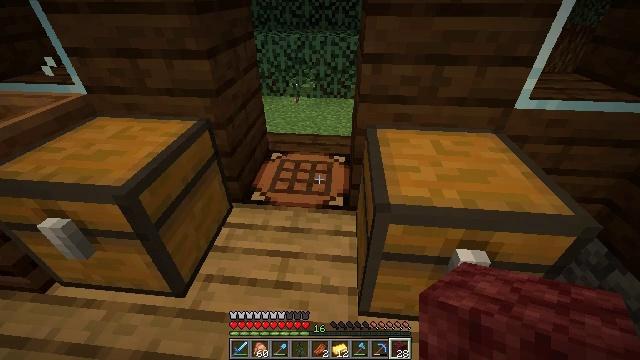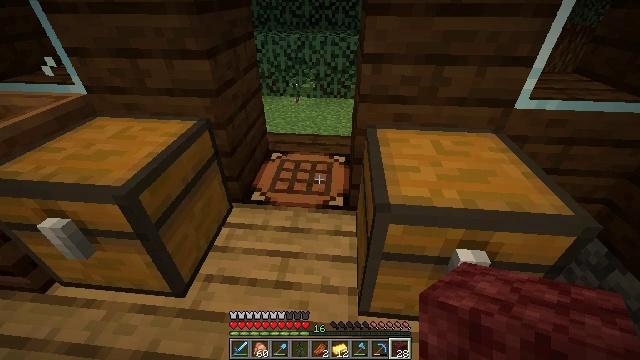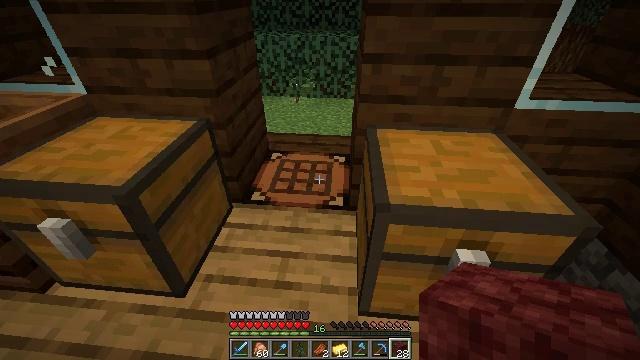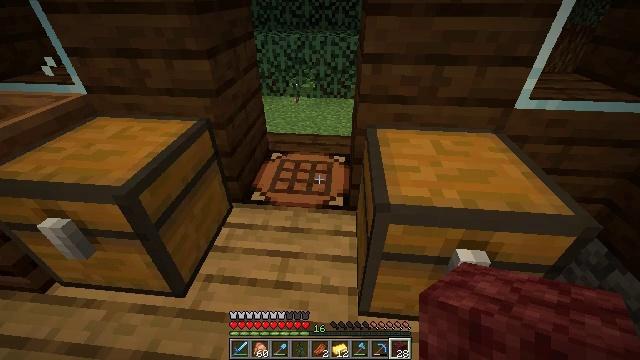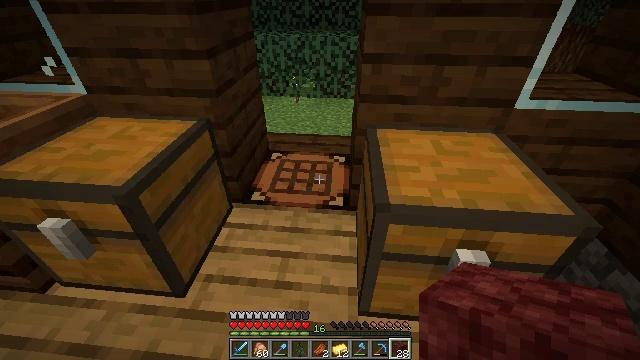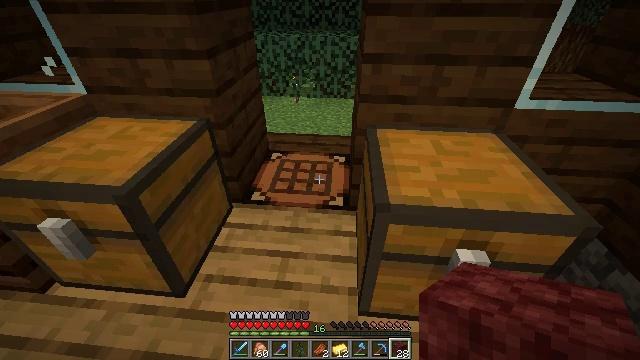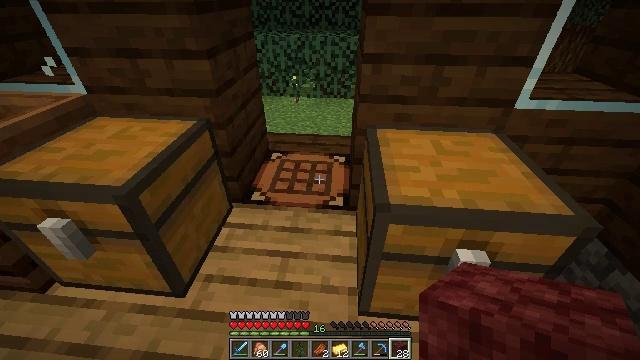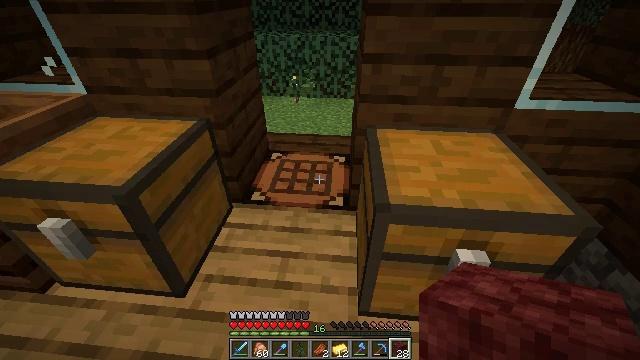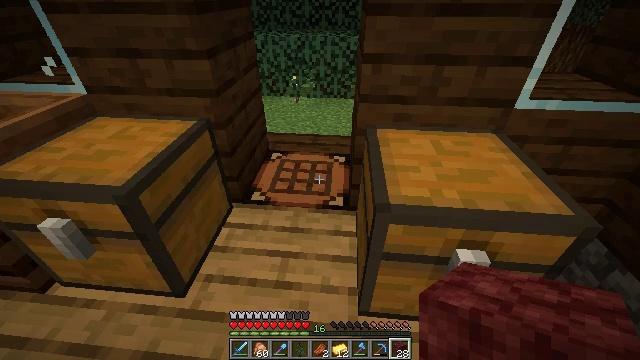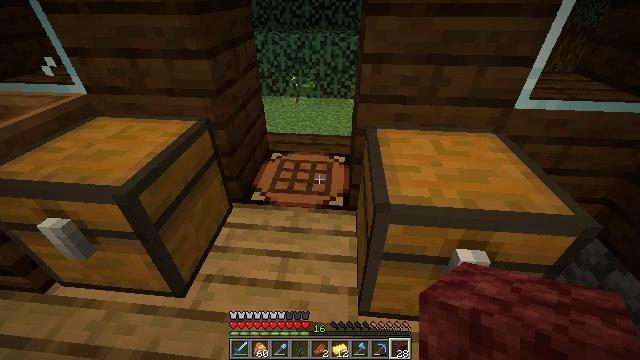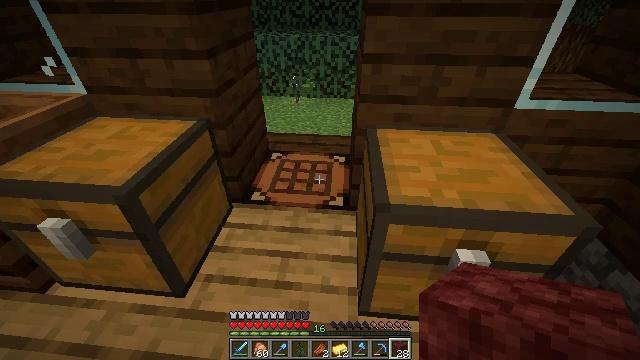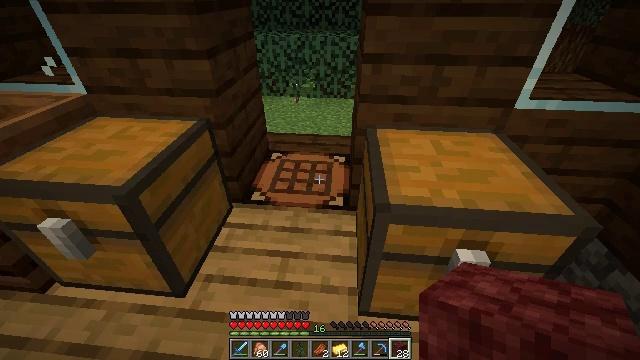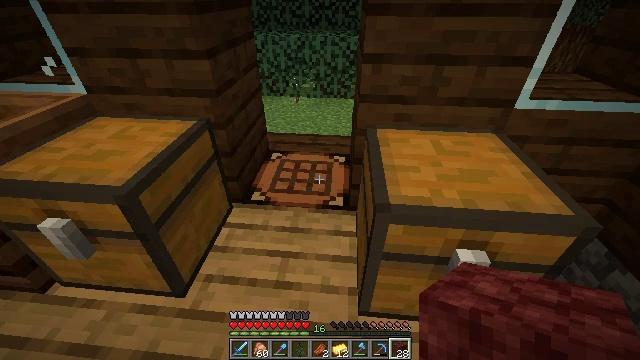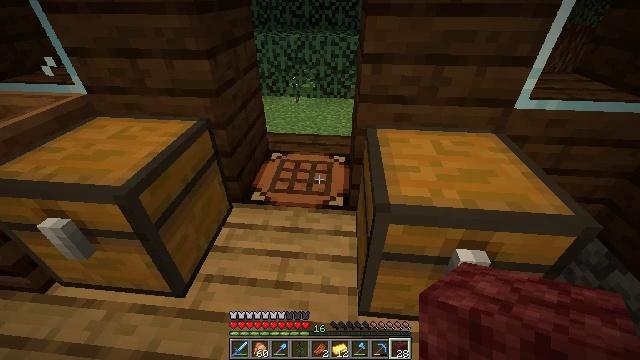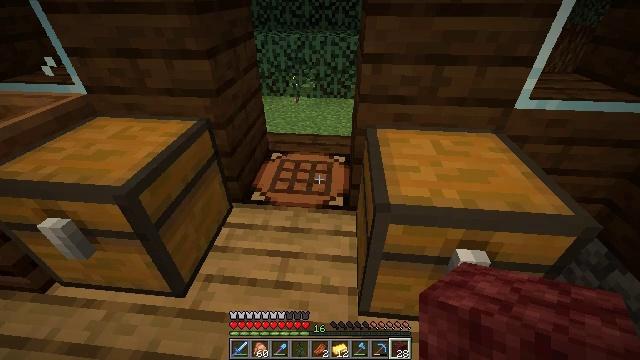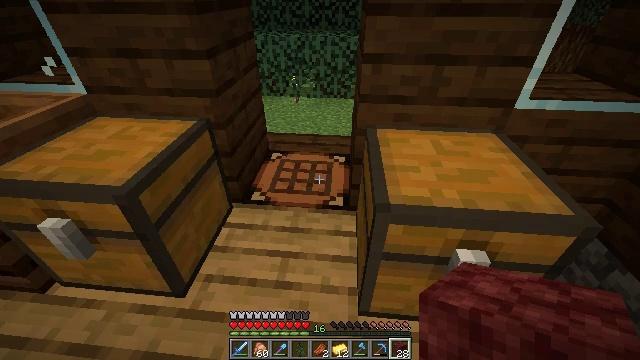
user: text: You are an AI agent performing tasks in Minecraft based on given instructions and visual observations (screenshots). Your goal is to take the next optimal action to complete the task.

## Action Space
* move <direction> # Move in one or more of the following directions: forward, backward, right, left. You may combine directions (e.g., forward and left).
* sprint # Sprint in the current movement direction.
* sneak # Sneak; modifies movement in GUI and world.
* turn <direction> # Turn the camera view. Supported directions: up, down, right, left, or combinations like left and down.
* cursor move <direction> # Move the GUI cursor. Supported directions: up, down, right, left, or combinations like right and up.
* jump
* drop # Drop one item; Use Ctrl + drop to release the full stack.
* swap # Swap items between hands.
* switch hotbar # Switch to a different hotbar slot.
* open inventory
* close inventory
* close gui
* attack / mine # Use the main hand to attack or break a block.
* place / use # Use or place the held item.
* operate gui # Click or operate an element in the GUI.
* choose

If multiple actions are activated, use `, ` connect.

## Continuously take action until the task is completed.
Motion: motion action
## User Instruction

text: Use sticks and gold to craft a powered rail.
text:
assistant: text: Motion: no_op
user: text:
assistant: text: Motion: no_op
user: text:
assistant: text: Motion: no_op
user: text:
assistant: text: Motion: no_op
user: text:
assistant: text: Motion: no_op
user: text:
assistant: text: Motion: no_op
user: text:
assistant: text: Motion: no_op
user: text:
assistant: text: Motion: no_op
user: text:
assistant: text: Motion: no_op
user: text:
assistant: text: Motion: no_op
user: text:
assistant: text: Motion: no_op
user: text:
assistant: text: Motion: no_op
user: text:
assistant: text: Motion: no_op
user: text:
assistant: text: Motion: no_op
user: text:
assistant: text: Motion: no_op
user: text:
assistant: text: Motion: no_op
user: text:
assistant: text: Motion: no_op
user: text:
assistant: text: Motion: no_op
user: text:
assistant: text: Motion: no_op
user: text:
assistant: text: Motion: no_op
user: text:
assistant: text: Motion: no_op
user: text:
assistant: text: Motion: no_op
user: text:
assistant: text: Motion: no_op
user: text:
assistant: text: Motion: no_op
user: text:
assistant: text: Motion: no_op
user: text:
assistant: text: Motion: no_op
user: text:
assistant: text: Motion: no_op
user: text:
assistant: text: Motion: no_op
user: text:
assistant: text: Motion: no_op
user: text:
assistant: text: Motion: no_op